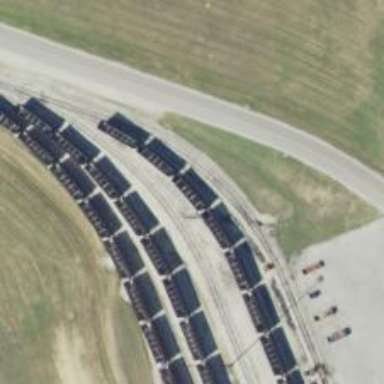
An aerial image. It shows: Railway yard.